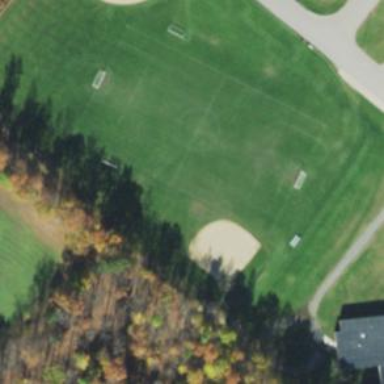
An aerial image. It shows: Baseball pitch for leisure and sports activities.